Field crop: tomato
Growth stage: 1
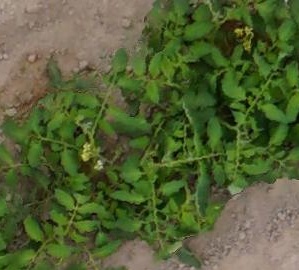
Species: tomato